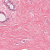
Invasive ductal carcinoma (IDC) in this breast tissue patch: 0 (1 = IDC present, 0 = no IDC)